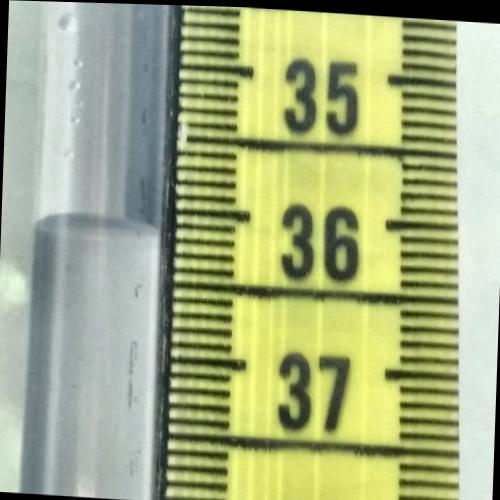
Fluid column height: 36.2 cm